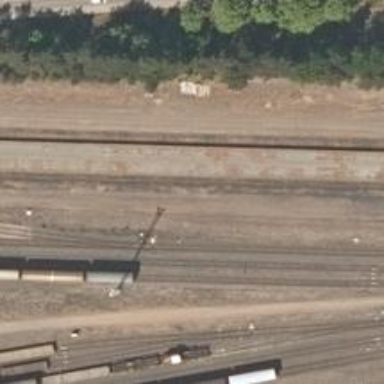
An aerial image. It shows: Railway yard.